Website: lowes
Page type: customer-info-address
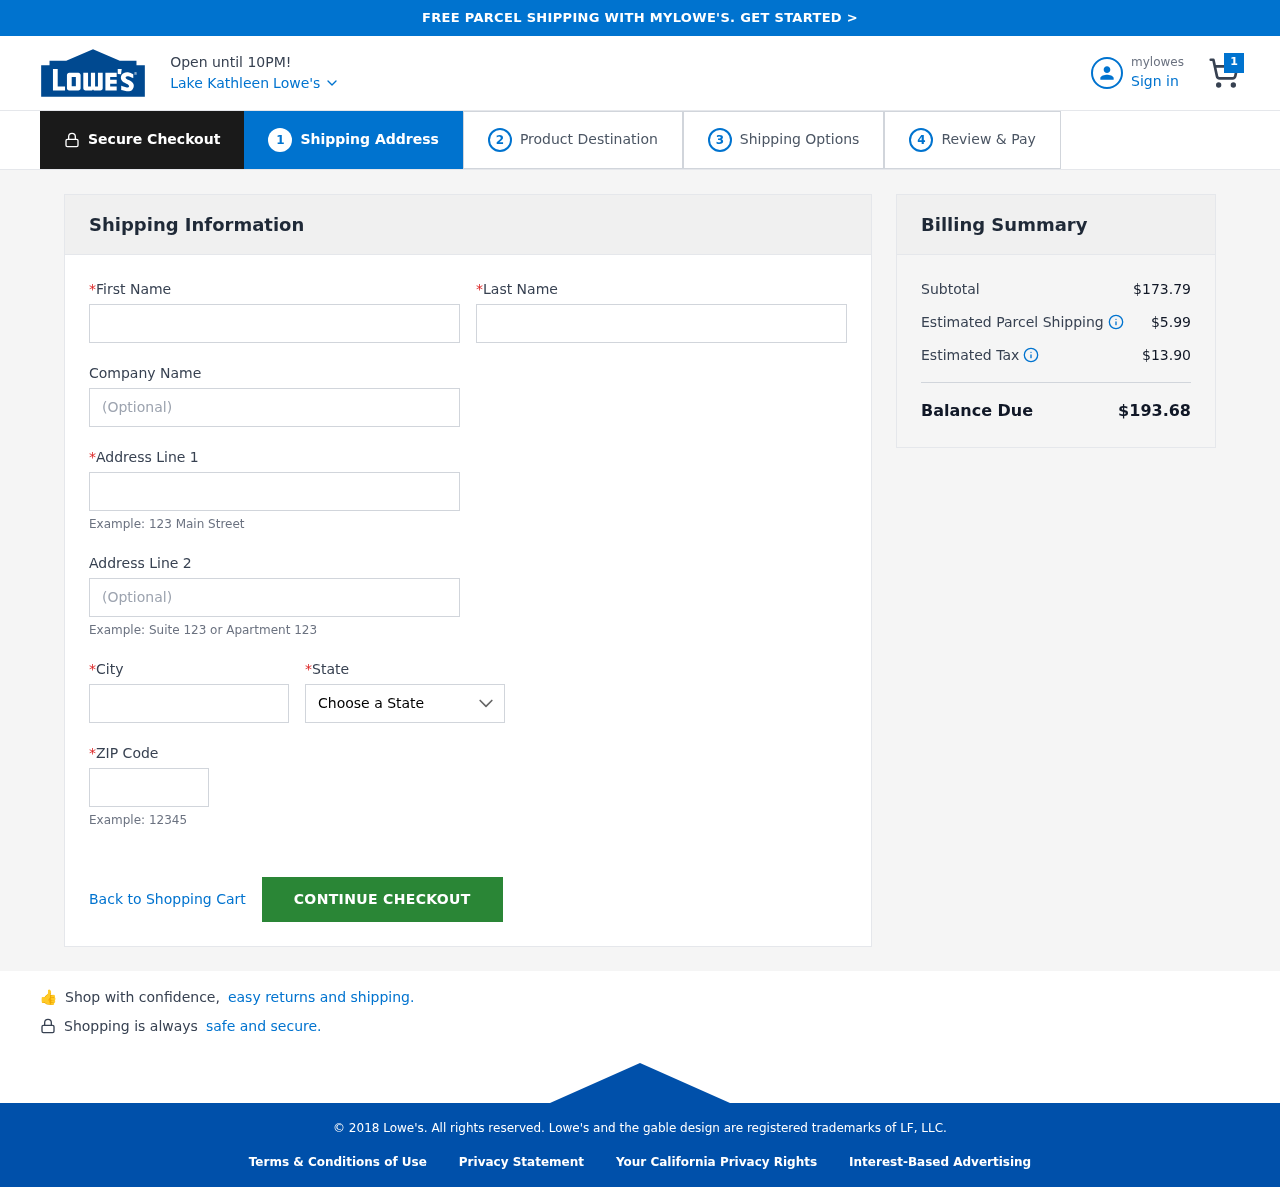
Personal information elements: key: PII_CITY
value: Lake Kathleen
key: PII_COMPANY
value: Hamilton Group
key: PII_FIRSTNAME
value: Julie
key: PII_LASTNAME
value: Evans
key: PII_POSTCODE
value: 03466
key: PII_STATE
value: Michigan
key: PII_STREET
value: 664 Christine Glens
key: PII_STREET2
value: Suite 682
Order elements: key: ORDER_NUM_ITEMS
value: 1
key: ORDER_SUBTOTAL
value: $173.79
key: ORDER_SHIPPING_COST
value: $5.99
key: ORDER_TAX
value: $13.90
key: ORDER_TOTAL
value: $193.68